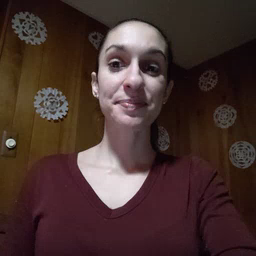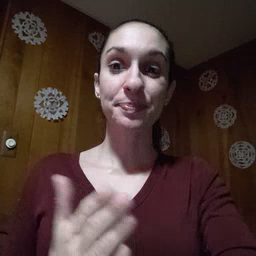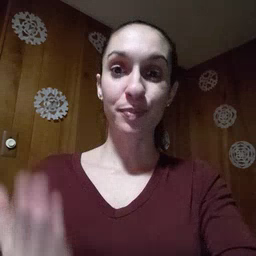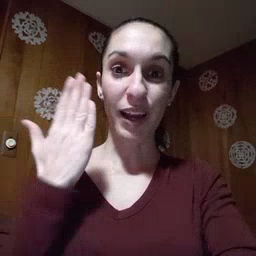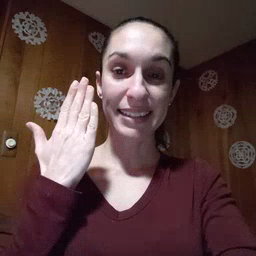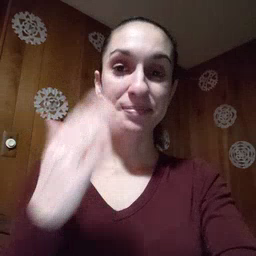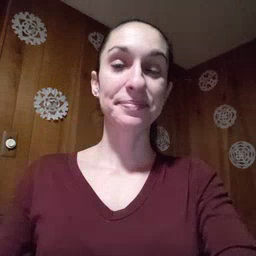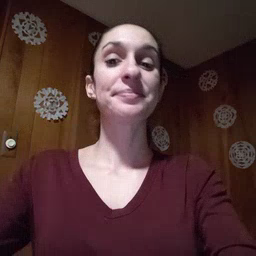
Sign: morning